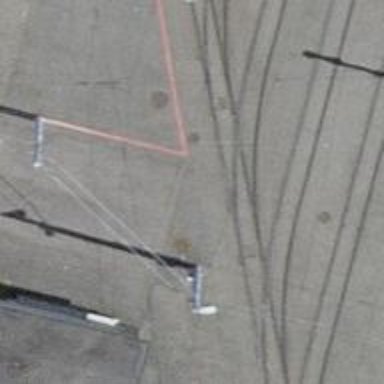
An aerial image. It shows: Service yard for tram railway with single track. The railway is electrified with contact line.